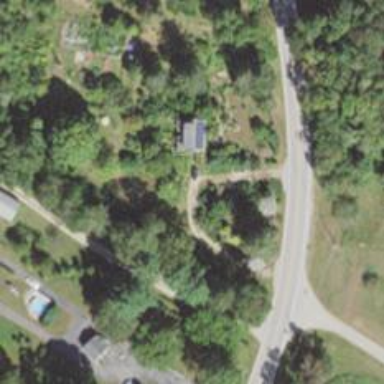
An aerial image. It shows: Residential driveway serving as service road.